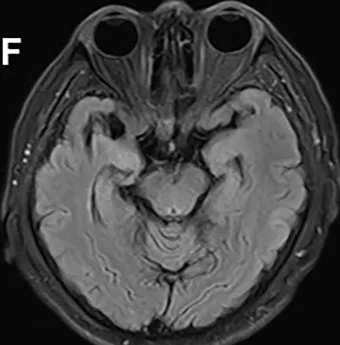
Cranial MRI in Case 1. 28 months after immunotherapy, no significant changes contrasted.
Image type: radiology (mri)